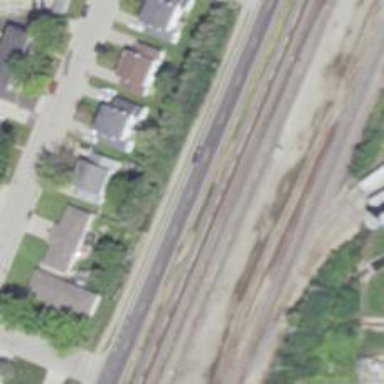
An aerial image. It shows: Railway siding for service.